Question: I am using <URL> package and when I'm highlighting widgets, cupertinoTabScaffold is also highlighted. ShowCaseWidget wrapping MaterialApp widget so TabScaffold and all other widgets wrapped by ShowCase package. Has anyone encountered this, how to solve this issue?

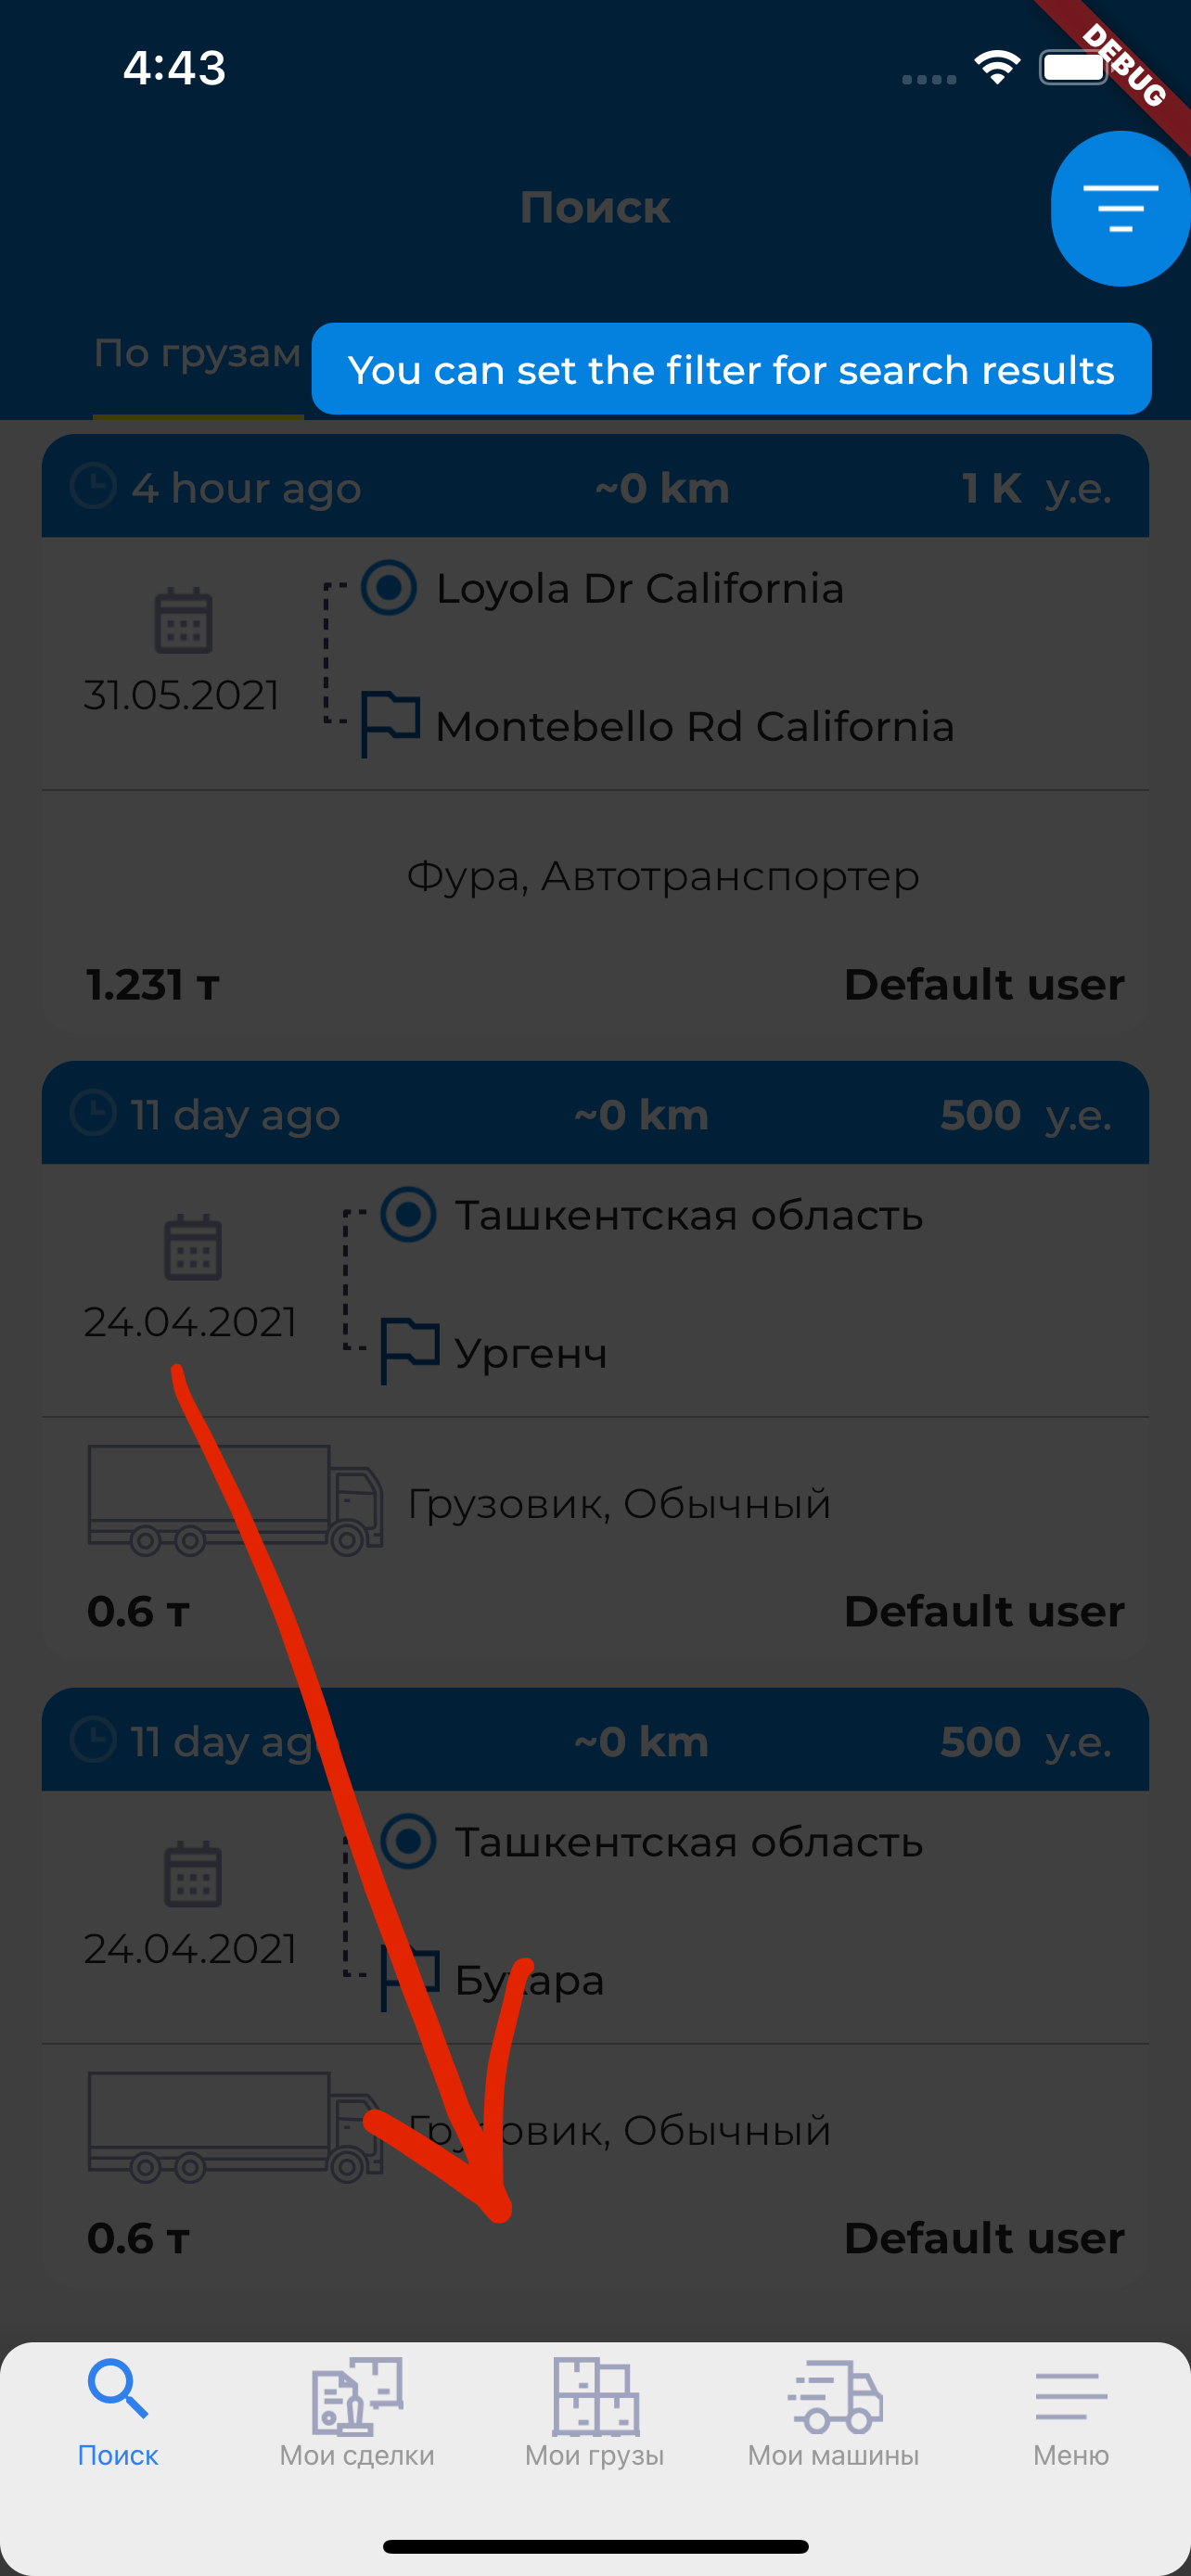
Answer: I changed the color of CupertinoTabScaffold depending on whether "showCaseView" is active now, or not:
'''
tabBar: CustomCupertinoTabBar(
backgroundColor:
Provider.of<NotifyShowcaseState>(context).isShowcaseActive //I've created ChangeNotifier class for updating state
? const Color(0x99BDBDBD) //dimmed grey if showCase is active
: null, //default white color, if showCase is inActive
....
),
'''